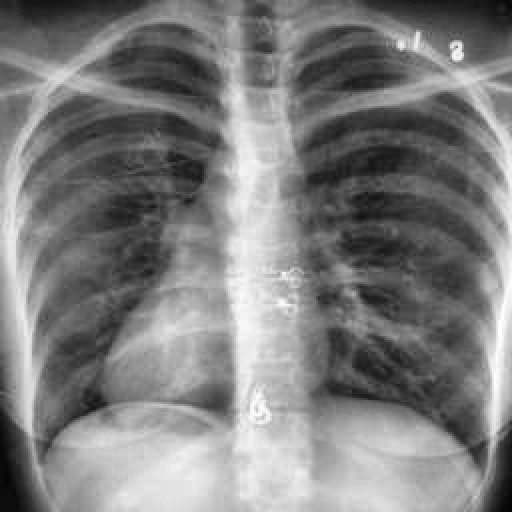
Finding: TUBERCULOSIS